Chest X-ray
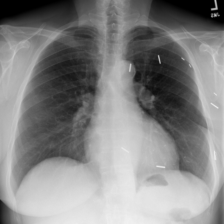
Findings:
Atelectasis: negative
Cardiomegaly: negative
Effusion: negative
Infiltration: negative
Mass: negative
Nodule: negative
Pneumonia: negative
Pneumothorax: negative
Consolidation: negative
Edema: negative
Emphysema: negative
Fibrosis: negative
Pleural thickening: negative
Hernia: negative